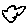
Label: cloud